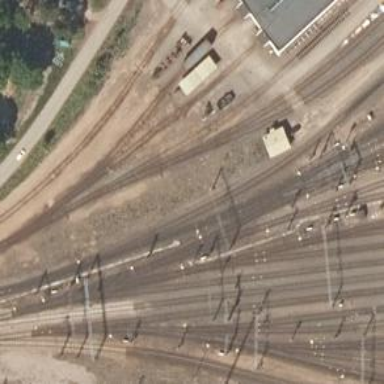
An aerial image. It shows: Railway signal.